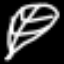
Label: leaf